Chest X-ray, PA view. Patient: 36 years old, sex M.
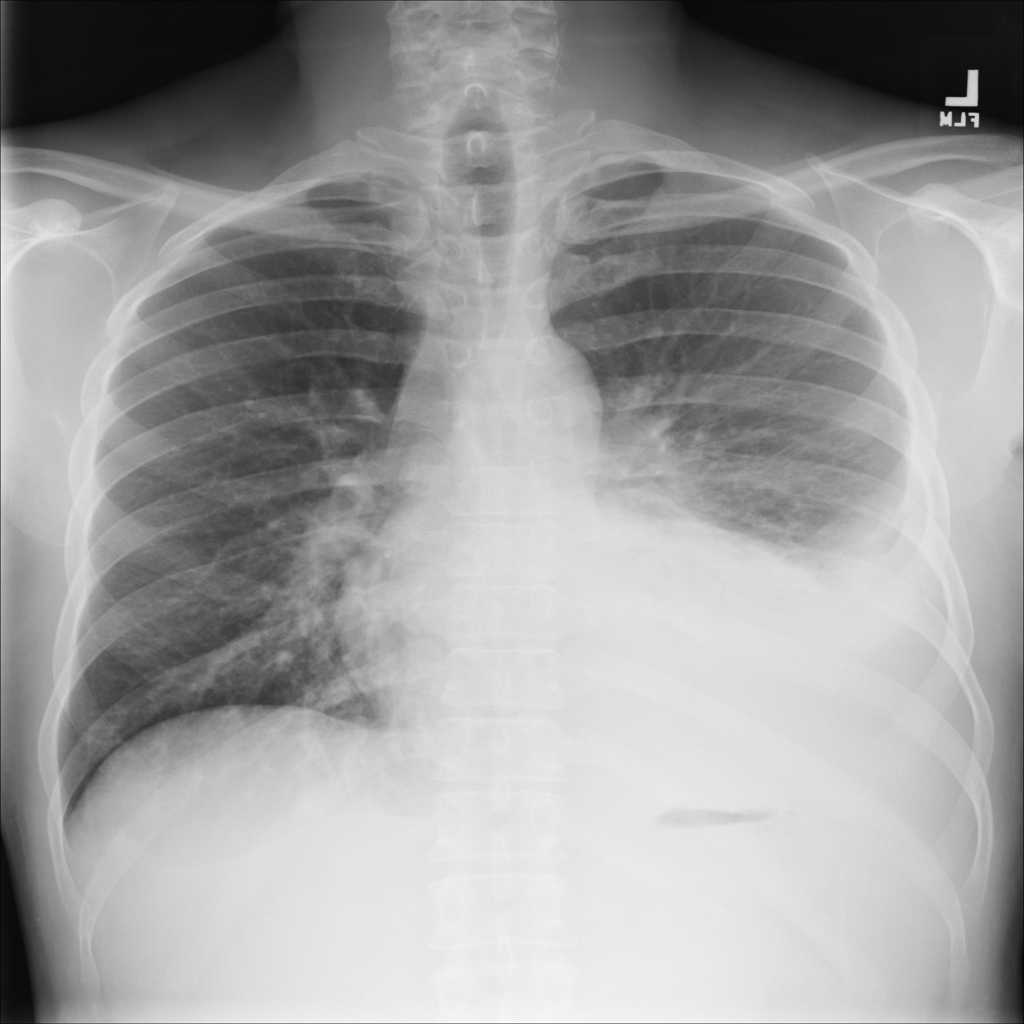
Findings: No Finding